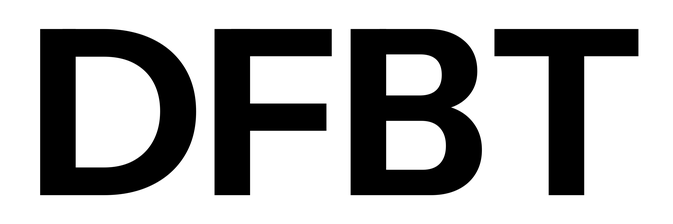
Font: InstrumentSans_Bold